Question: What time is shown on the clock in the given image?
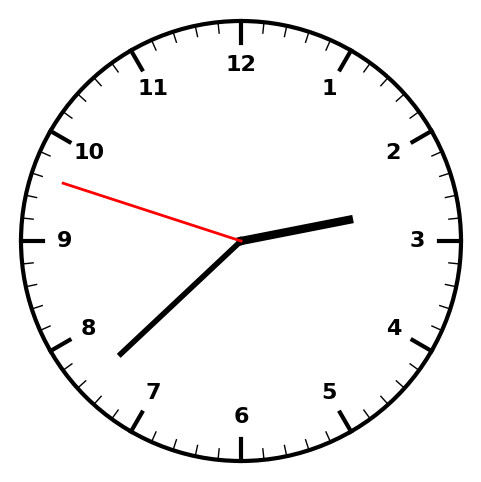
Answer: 02:37:48